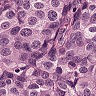
Metastatic tissue present: yes